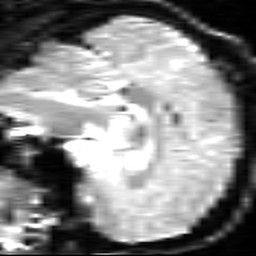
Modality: inplaneT2
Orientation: sagittal
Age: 23
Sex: male